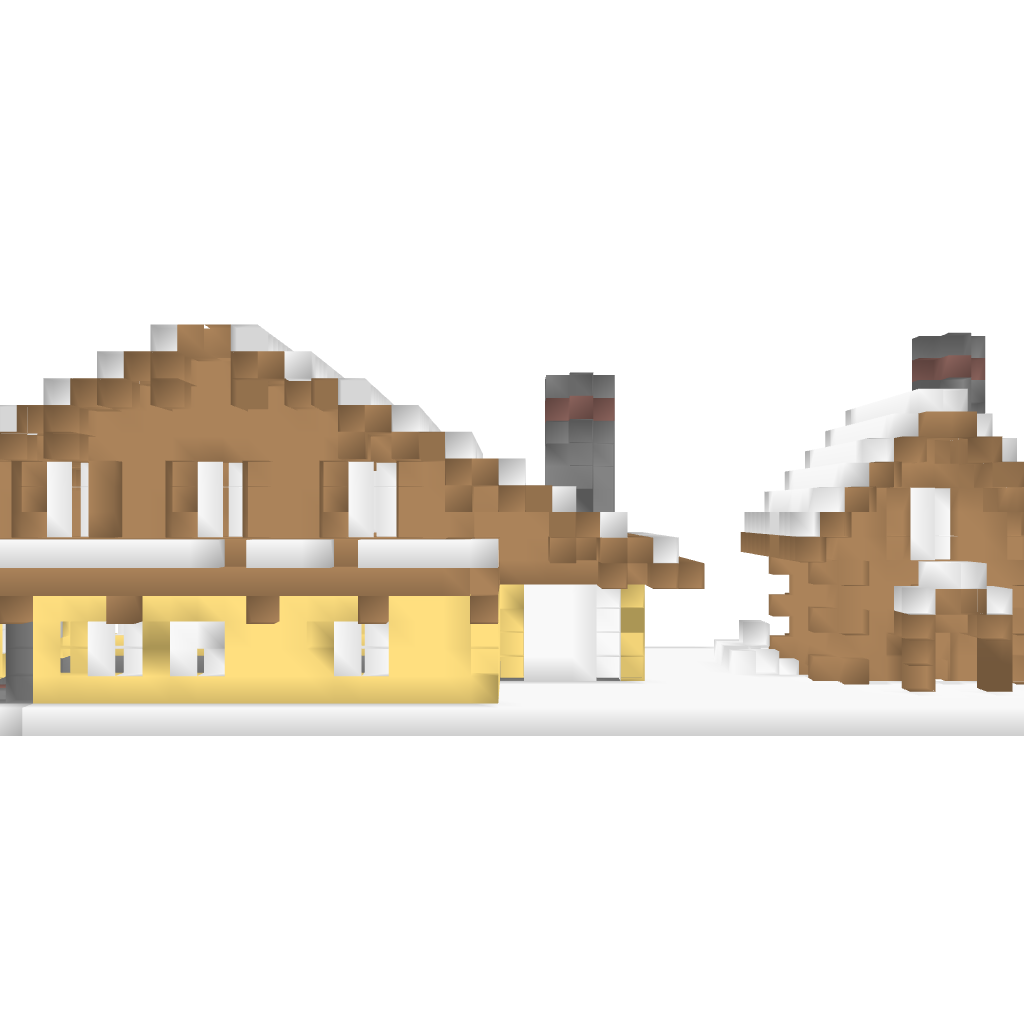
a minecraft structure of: Winter Houses high quality